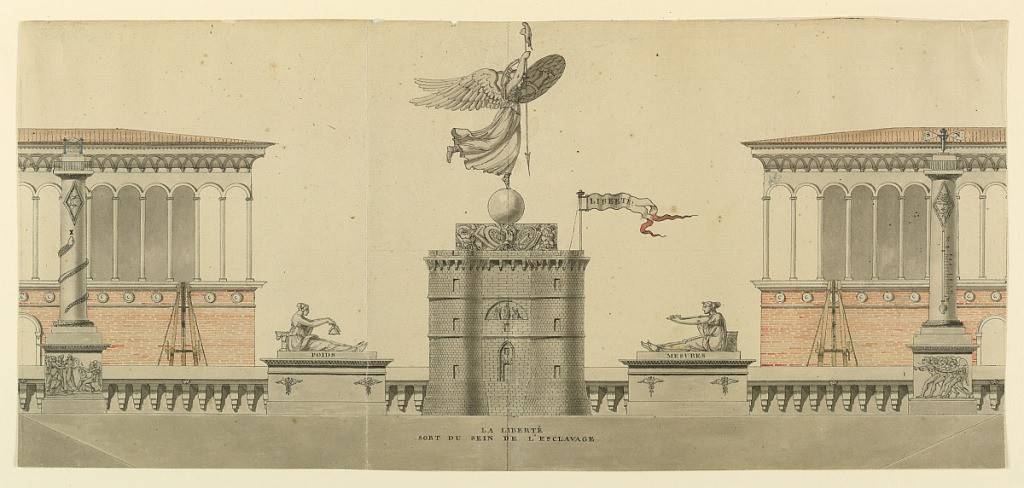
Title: Design for a Monument Commemorating Systematization of Weights and Measures in France
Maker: Jean-Jacques Lequeu, French, 1757 – 1826
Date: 1795–1800
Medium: Pen and black ink, brush and gray, red and blue wash on paper, joined at center
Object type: Drawing
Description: A series of monuments lined side by side.  At the center, Liberty and a tricolor with the inscription "LIBERTE" are on top of a pedestal in the shape of a prison tower; laterally are statues representing weights and measurements and columns with attributes referring to science.  A snake, topped by an "X" is wound around the left column under a lozenge, representing Night: the top of the column is surrounded by a railing and carries a burning-glass; a thermometer and a weather-cock, "S" and "N" are at the right; the sculptures are shown against the parapet bordering a terrace; behind it rise two cranes, and parts of structures with loggias in Romanesque style.